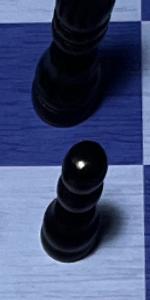
Label: Pawn_Black